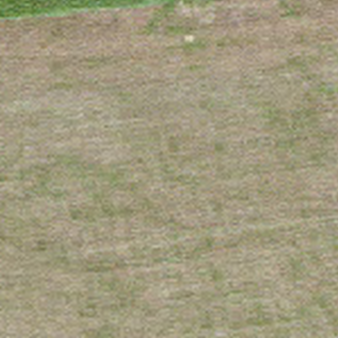
Label: other